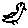
Label: bird